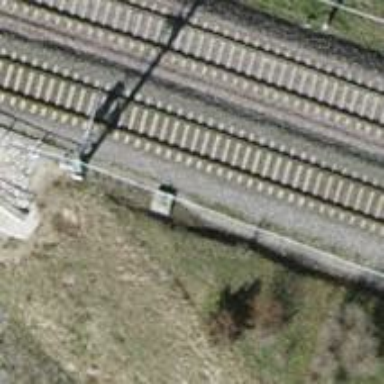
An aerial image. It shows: Railway milestone.